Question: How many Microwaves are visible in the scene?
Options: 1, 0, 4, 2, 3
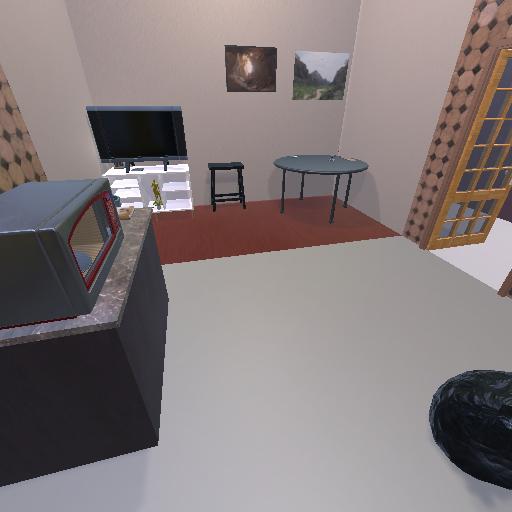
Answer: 1